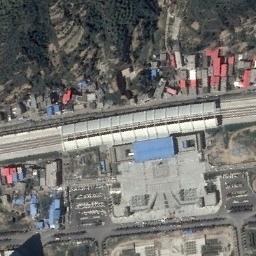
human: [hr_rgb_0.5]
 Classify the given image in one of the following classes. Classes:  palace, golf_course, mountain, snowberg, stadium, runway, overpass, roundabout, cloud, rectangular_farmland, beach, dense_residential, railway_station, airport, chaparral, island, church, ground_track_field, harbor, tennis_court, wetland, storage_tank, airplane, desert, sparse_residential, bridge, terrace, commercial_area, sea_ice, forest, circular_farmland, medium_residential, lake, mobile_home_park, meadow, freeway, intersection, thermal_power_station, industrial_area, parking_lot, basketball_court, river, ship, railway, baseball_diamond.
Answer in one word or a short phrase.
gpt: railway_station